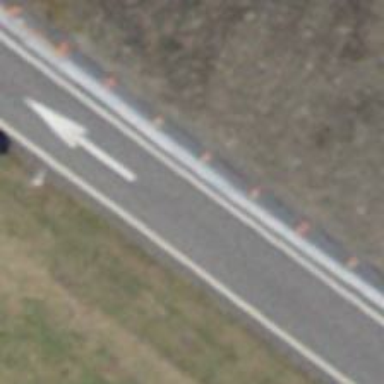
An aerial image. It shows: Asphalt motorway link.